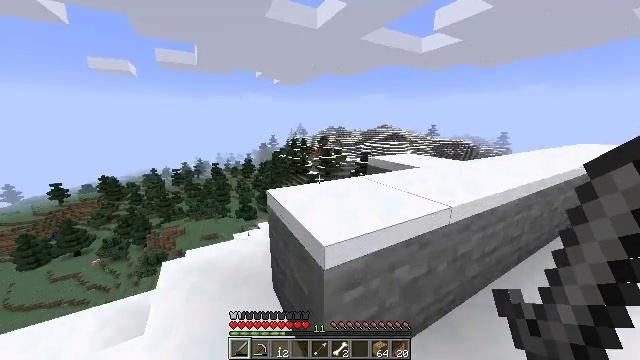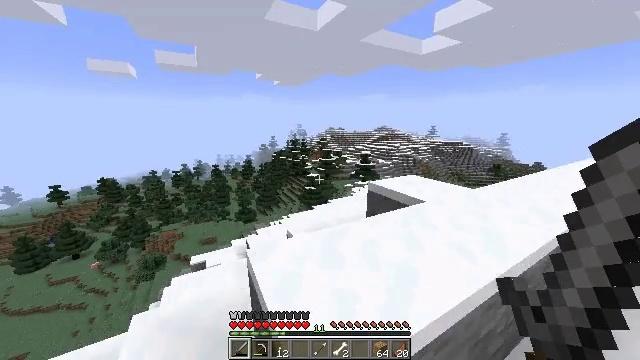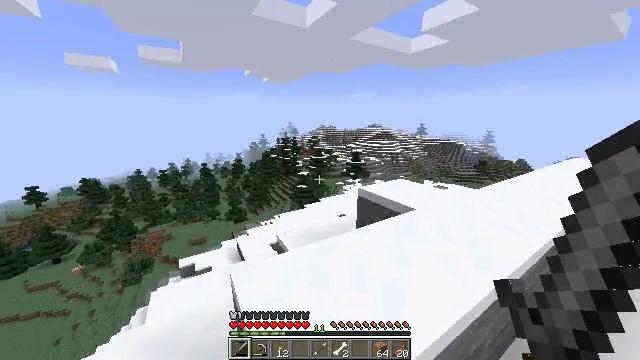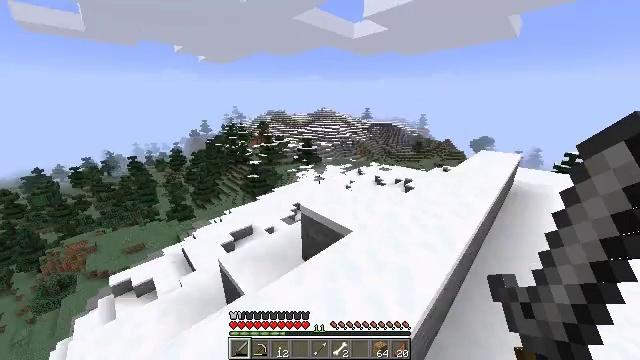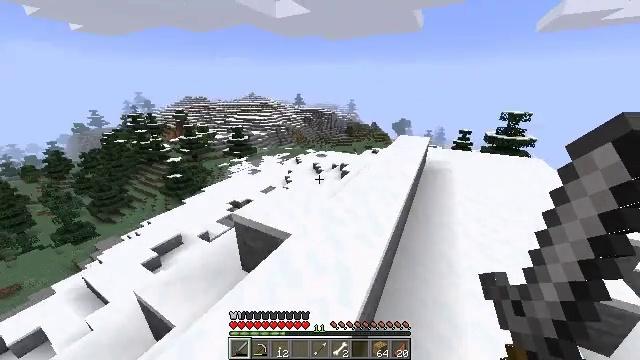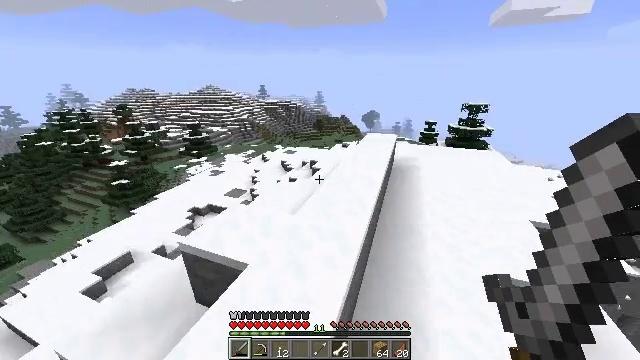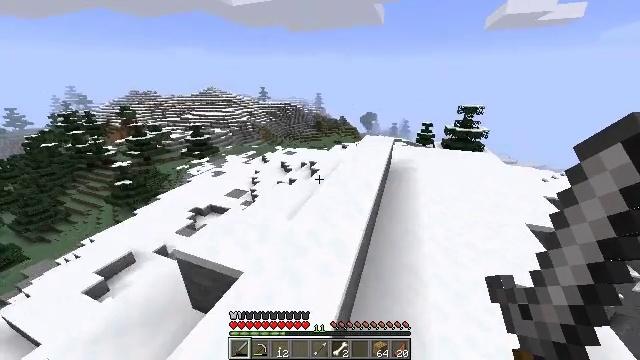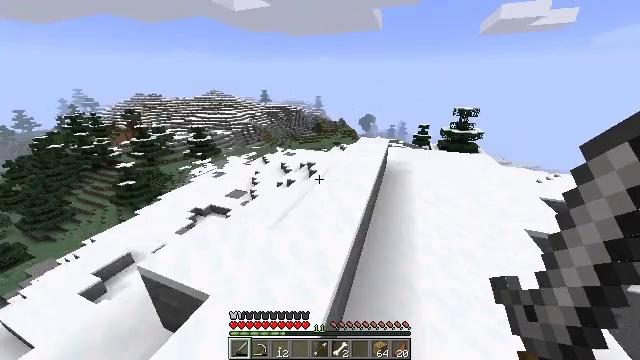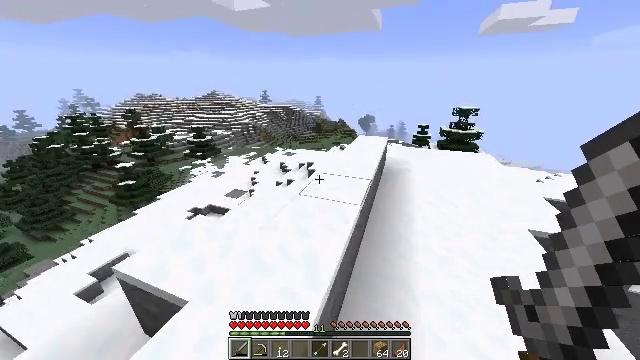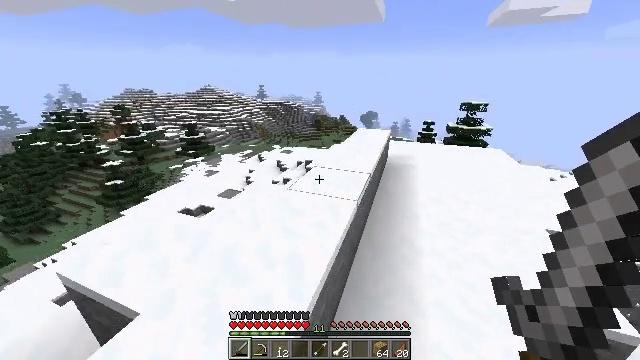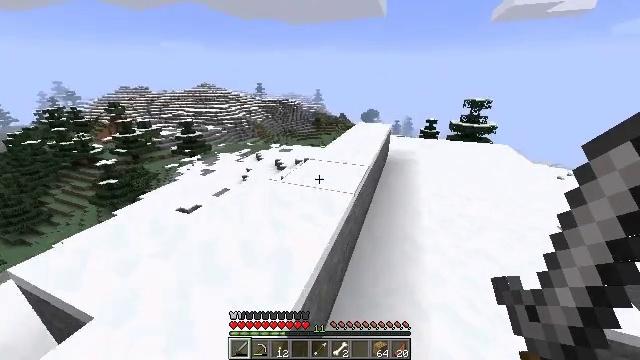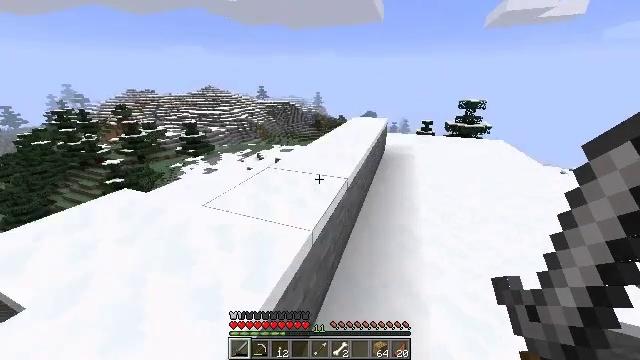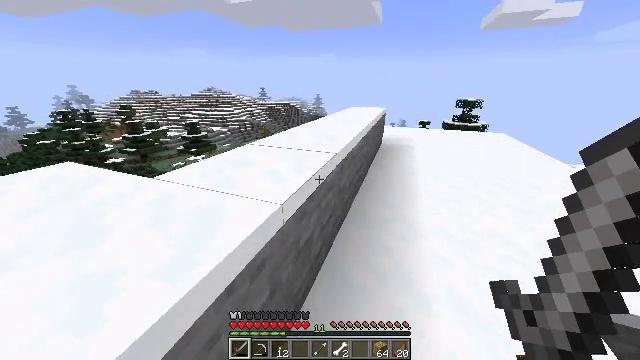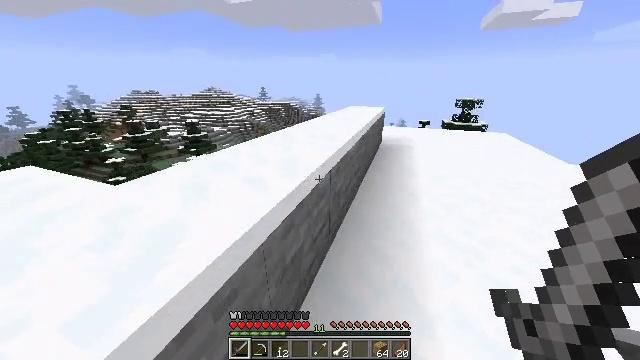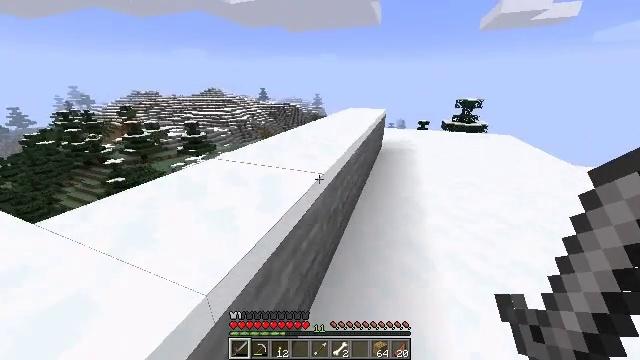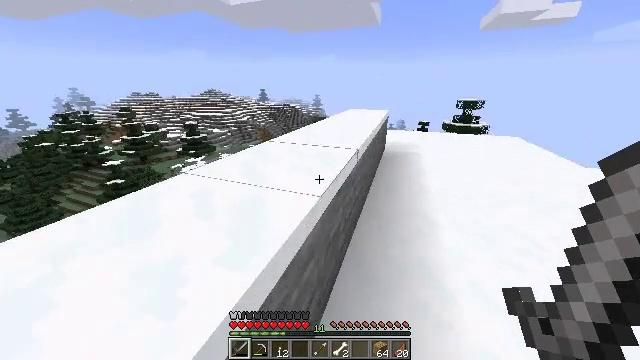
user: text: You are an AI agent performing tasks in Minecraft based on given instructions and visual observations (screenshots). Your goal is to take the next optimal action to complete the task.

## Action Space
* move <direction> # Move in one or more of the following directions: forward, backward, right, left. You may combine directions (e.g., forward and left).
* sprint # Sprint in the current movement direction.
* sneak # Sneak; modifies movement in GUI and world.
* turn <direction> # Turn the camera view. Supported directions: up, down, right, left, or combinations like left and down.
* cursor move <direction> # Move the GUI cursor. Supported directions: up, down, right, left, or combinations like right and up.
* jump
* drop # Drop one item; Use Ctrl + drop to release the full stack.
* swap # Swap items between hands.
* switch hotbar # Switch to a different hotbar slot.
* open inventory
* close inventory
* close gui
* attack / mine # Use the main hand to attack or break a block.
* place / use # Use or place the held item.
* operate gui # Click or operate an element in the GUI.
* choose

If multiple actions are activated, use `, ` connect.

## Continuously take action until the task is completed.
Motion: motion action
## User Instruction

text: Cook mutton in the furnace to get cooked mutton.
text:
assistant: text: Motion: move forward and move right, sprint, jump
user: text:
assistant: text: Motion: move forward and move right, sprint, turn right, jump
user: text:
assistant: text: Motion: move forward and move right, sprint, turn right and down, jump
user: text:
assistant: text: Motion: move forward and move right, sprint, turn right and down, jump
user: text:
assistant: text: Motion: move forward and move right, sprint, turn right and down, jump
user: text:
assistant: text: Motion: move forward and move right, sprint, jump
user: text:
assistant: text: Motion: move forward and move right, sprint, jump
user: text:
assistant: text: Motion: move forward and move right, sprint, jump
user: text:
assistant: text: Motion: move forward and move right, sprint, jump
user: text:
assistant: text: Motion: move forward, sprint, jump
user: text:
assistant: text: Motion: move forward, sprint
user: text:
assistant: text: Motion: move forward, sprint
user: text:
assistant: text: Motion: move forward, sprint
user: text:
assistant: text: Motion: move forward, sprint
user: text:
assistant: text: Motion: move forward, sprint
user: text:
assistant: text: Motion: move forward, sprint
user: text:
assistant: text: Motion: move forward, sprint, turn right, jump
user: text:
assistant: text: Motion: move forward, sprint, turn right and up, jump
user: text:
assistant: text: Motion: move forward, sprint, turn right and up, jump
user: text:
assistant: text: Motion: move forward, sprint, turn up, jump
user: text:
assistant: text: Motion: move forward, sprint, jump
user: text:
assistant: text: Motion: move forward, sprint, jump
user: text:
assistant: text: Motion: move forward, sprint, jump
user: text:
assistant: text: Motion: move forward, sprint, jump
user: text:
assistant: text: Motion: move forward, sprint, jump
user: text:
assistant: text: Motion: move forward, sprint, jump
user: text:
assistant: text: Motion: move forward, sprint, jump
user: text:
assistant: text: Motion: move forward, sprint, jump
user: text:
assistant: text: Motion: no_op
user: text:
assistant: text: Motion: turn down